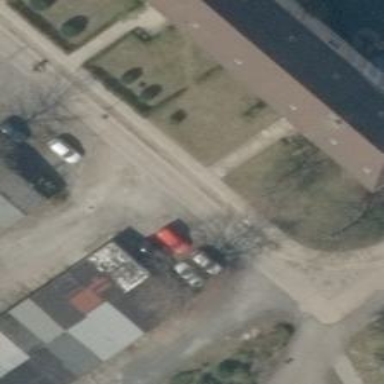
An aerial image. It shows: Residential road with paved surface made of concrete plates and asphalt.